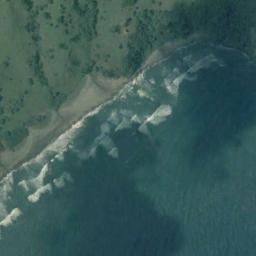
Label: beach